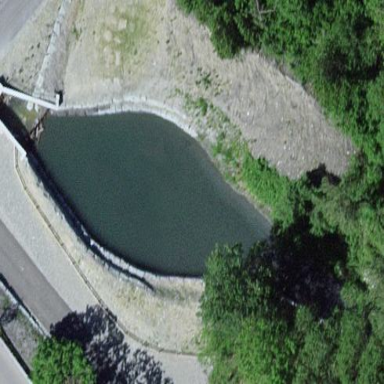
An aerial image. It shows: Water basin in natural setting.